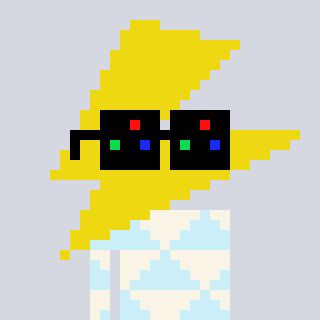
a pixel art character with square black sunglasses, a lightning bolt-shaped head and a cold-colored body on a cool background